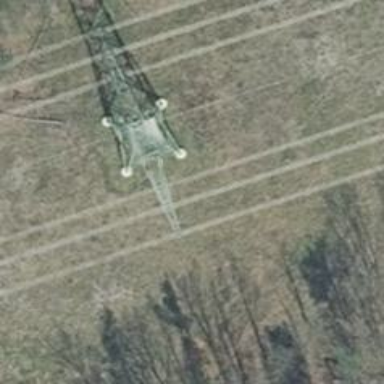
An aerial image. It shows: Towering power structure.